Interaction volume radius: 5 \u00c5
Interaction volume height: 10 \u00c5
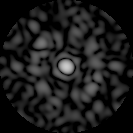
Disorder parameter: 0.7414